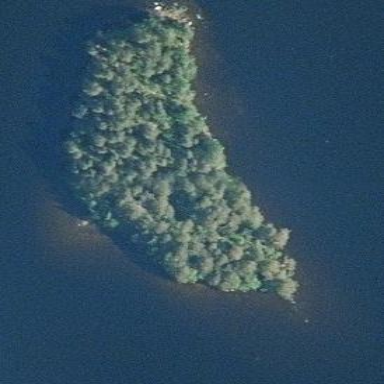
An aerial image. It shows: Islet.